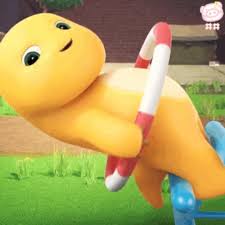
Label: nailong